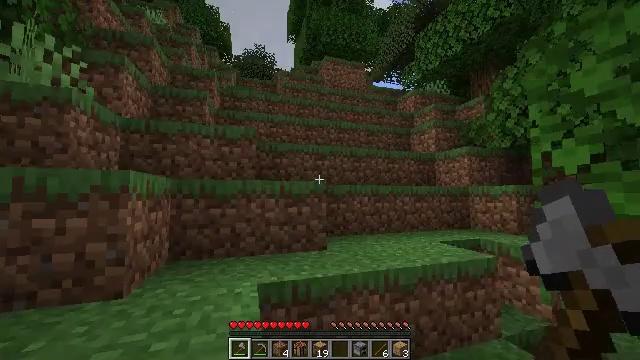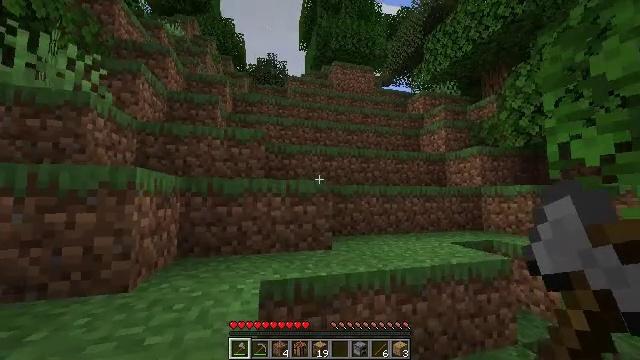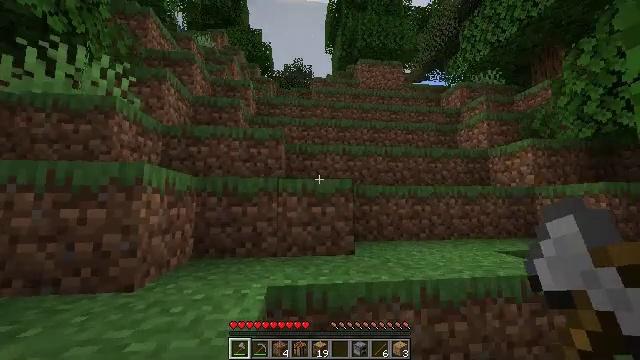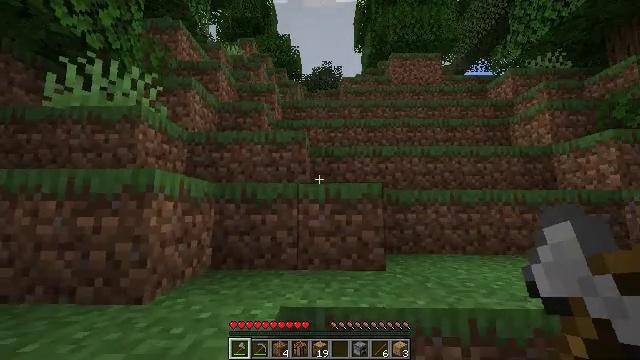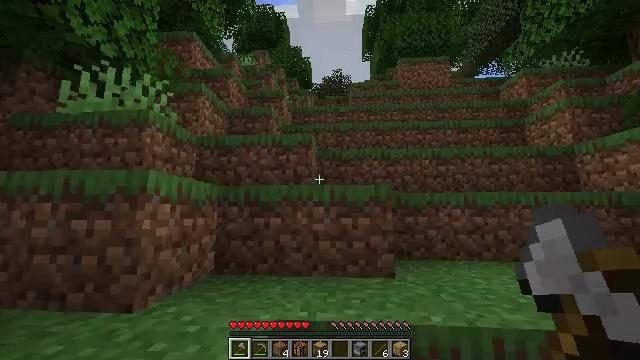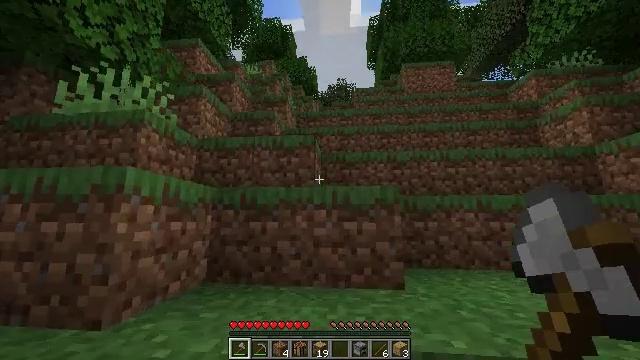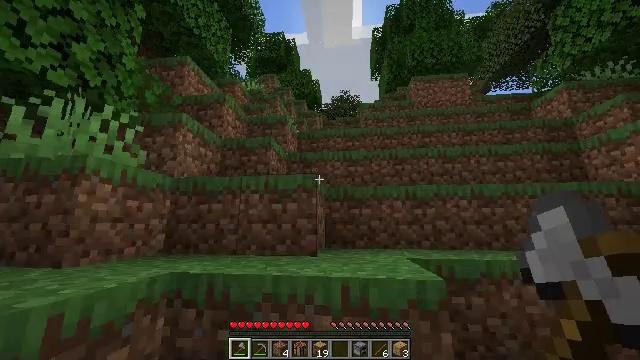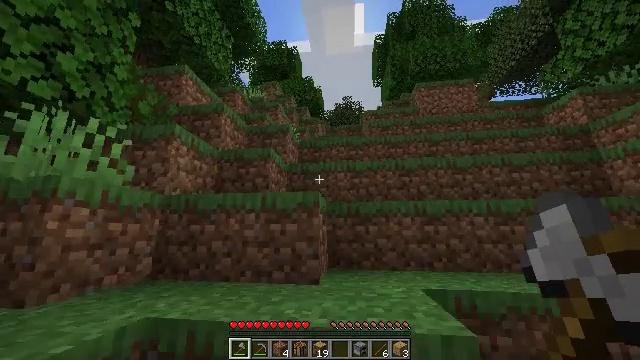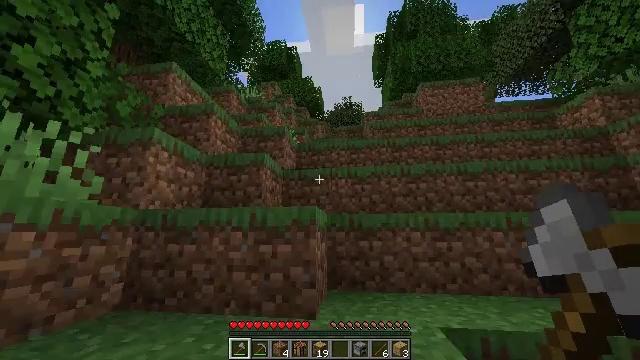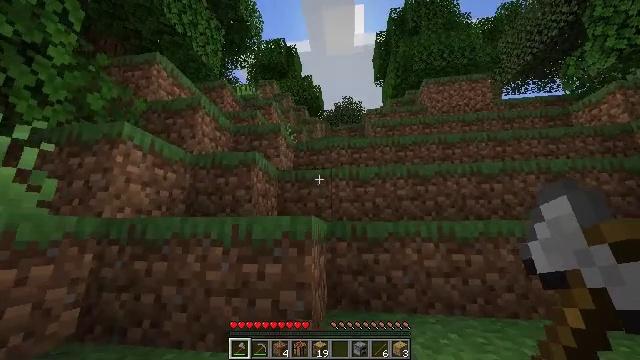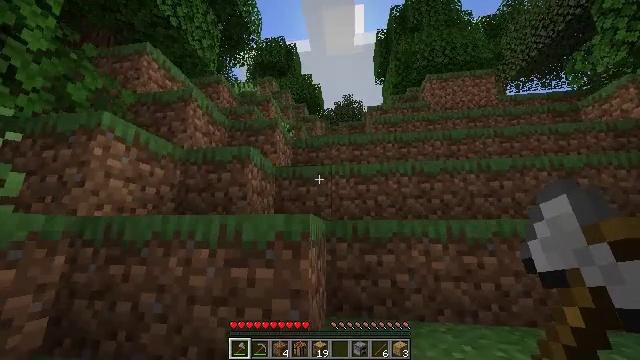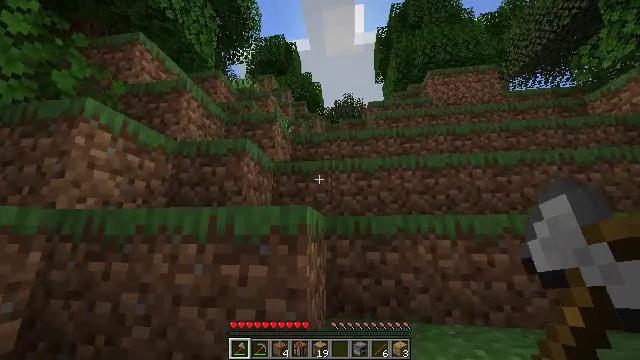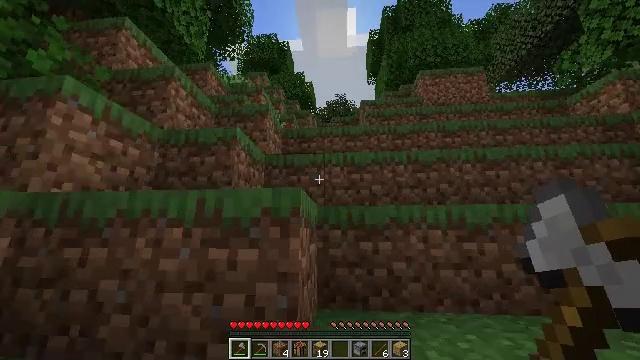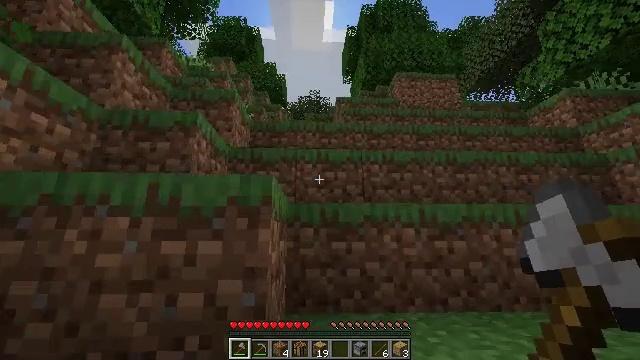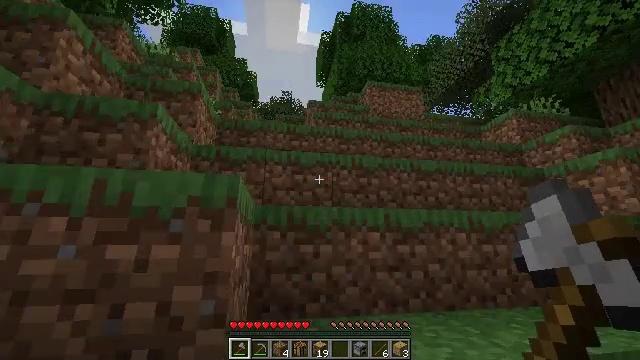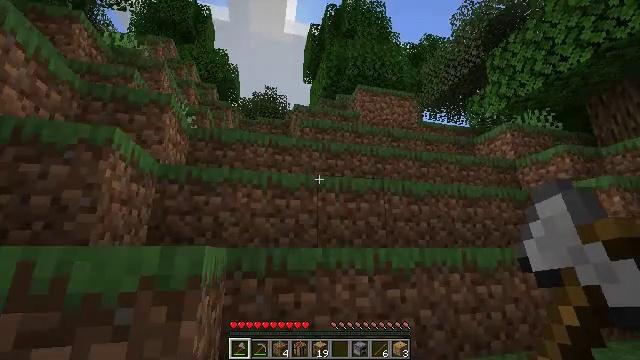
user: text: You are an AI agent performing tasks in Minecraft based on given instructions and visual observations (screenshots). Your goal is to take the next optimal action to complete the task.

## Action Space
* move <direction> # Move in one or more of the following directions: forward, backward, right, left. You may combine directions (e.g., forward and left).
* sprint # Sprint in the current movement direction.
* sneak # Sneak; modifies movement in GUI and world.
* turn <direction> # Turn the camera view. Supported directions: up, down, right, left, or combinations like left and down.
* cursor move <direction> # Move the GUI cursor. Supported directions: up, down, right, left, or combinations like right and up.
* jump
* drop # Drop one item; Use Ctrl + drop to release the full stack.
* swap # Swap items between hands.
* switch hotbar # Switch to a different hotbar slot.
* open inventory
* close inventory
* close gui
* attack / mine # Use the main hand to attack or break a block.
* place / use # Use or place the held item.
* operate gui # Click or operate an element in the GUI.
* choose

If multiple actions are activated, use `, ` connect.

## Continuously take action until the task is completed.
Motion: motion action
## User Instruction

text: Collect tall seagrass by holding left button.
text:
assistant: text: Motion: move forward, sprint, turn left, jump
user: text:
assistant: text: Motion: move forward, sprint, turn left and up, jump
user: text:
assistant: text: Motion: move forward, sprint, turn left and up, jump
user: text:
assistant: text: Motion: move forward, sprint, turn left and up, jump
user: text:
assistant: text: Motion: move forward, sprint, turn left and up, jump
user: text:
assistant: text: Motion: move forward, sprint, turn left and up, jump
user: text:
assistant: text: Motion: move forward, sprint, turn up, jump
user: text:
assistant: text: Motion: move forward, sprint, jump
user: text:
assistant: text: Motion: move forward, sprint, jump
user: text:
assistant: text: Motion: move forward, sprint, jump
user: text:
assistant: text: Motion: move forward, sprint, jump
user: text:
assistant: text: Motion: move forward, sprint, turn right, jump
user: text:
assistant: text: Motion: move forward, sprint, turn right, jump
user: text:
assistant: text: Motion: move forward, sprint, turn right, jump
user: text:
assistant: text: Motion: move forward, sprint, turn right, jump
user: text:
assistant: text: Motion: move forward, sprint, turn right and down, jump
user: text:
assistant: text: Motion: move forward, sprint, turn right and down, jump
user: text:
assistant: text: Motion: move forward, sprint, turn right and down, jump
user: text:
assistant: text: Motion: move forward, sprint, jump
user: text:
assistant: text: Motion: move forward, sprint, jump
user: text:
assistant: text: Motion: move forward, sprint, jump
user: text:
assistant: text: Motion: move forward, sprint, jump
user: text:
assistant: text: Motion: move forward, sprint, jump
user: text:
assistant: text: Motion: move forward, sprint, jump
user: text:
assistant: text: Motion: move forward, sprint, jump
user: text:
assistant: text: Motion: move forward, sprint, turn right and down, jump
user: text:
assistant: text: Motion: move forward, sprint, turn right and down, jump
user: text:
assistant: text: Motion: move forward, sprint, turn right, jump
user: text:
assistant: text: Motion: move forward, sprint, turn right, jump
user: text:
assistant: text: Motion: move forward, sprint, turn right, jump